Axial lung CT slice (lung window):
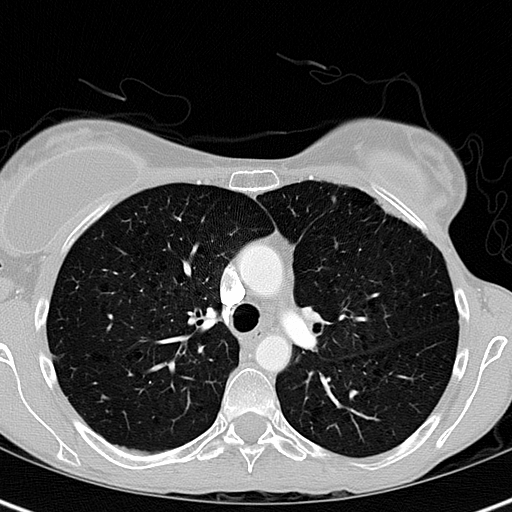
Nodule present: no